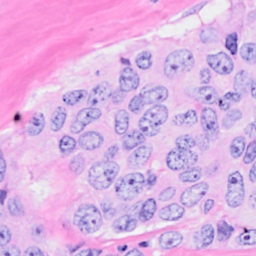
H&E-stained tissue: Breast